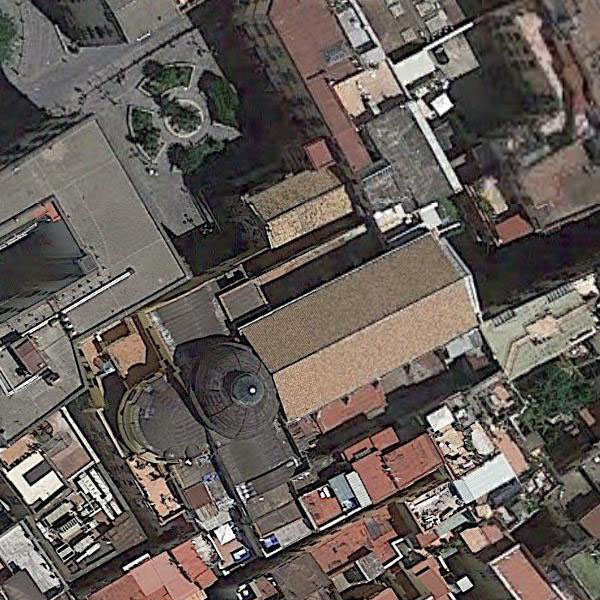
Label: Church